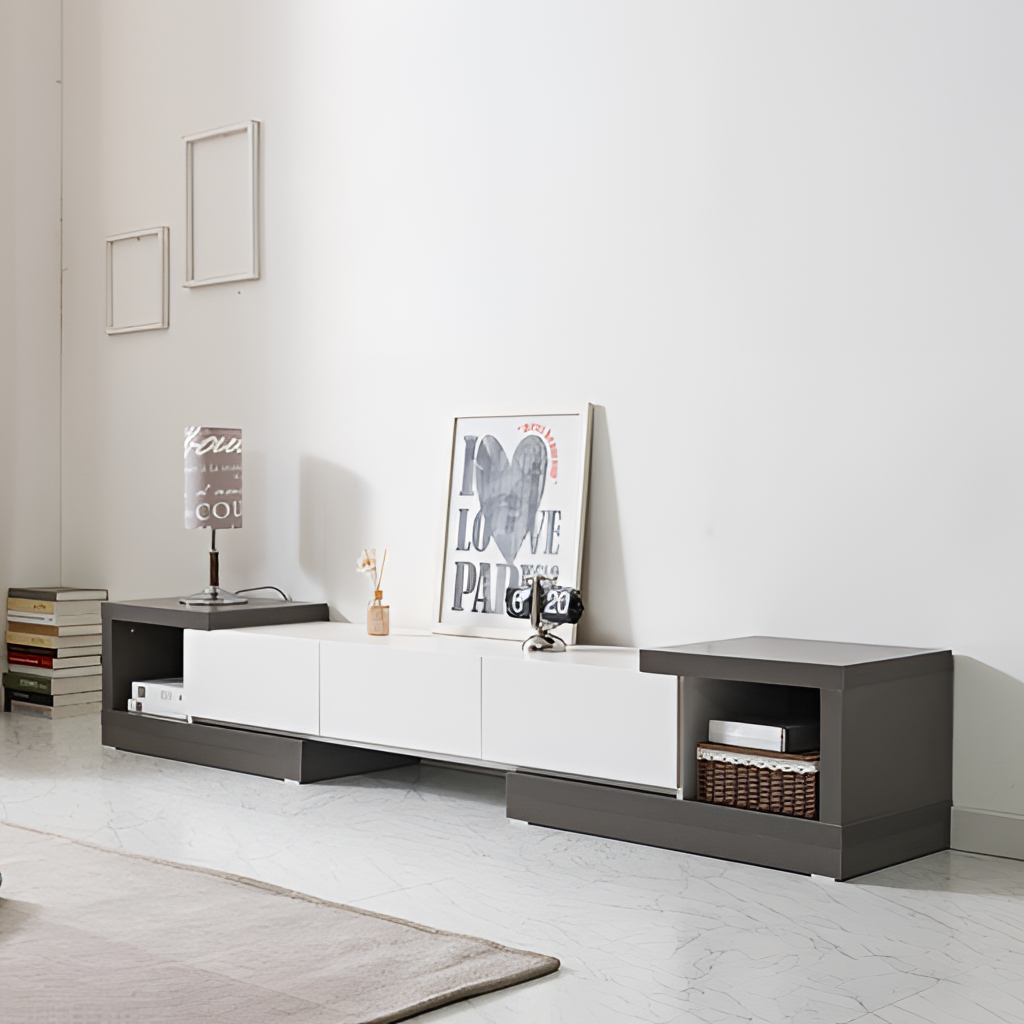
living room, wood media console, contemporary, paint wallpaper, with solid pattern, gray marble flooring, with veined pattern